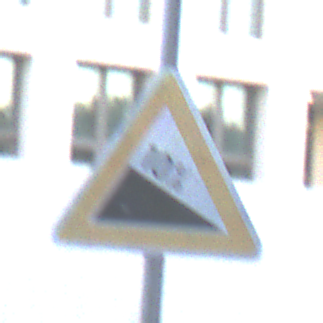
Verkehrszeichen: Gefaelle10
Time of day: SunriseSunset
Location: Outdoor (Urban)
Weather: Clear
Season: NotSpecified
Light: Natural